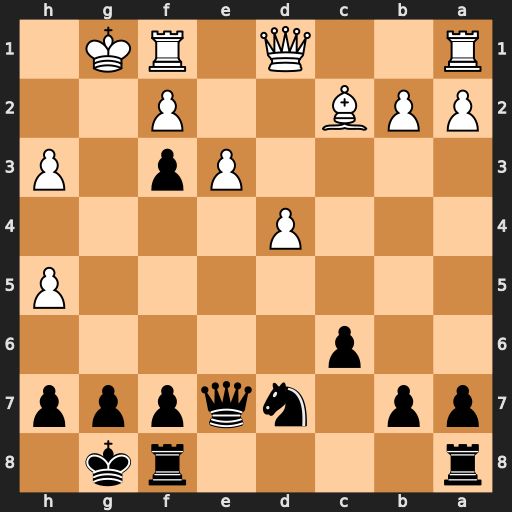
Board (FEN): r4rk1/pp1nqppp/2p5/7P/3P4/4Pp1P/PPB2P2/R2Q1RK1
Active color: b
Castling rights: -
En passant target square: -
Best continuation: Qg5+ Kh1 Qg2#